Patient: sex F, age 62
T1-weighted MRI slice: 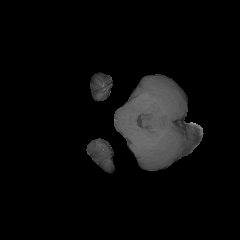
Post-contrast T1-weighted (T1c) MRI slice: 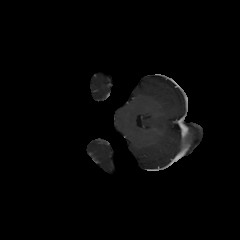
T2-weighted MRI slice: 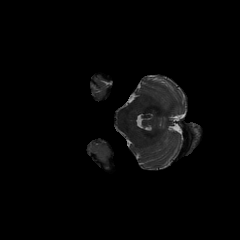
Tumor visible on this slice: no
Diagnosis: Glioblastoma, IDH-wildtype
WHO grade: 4